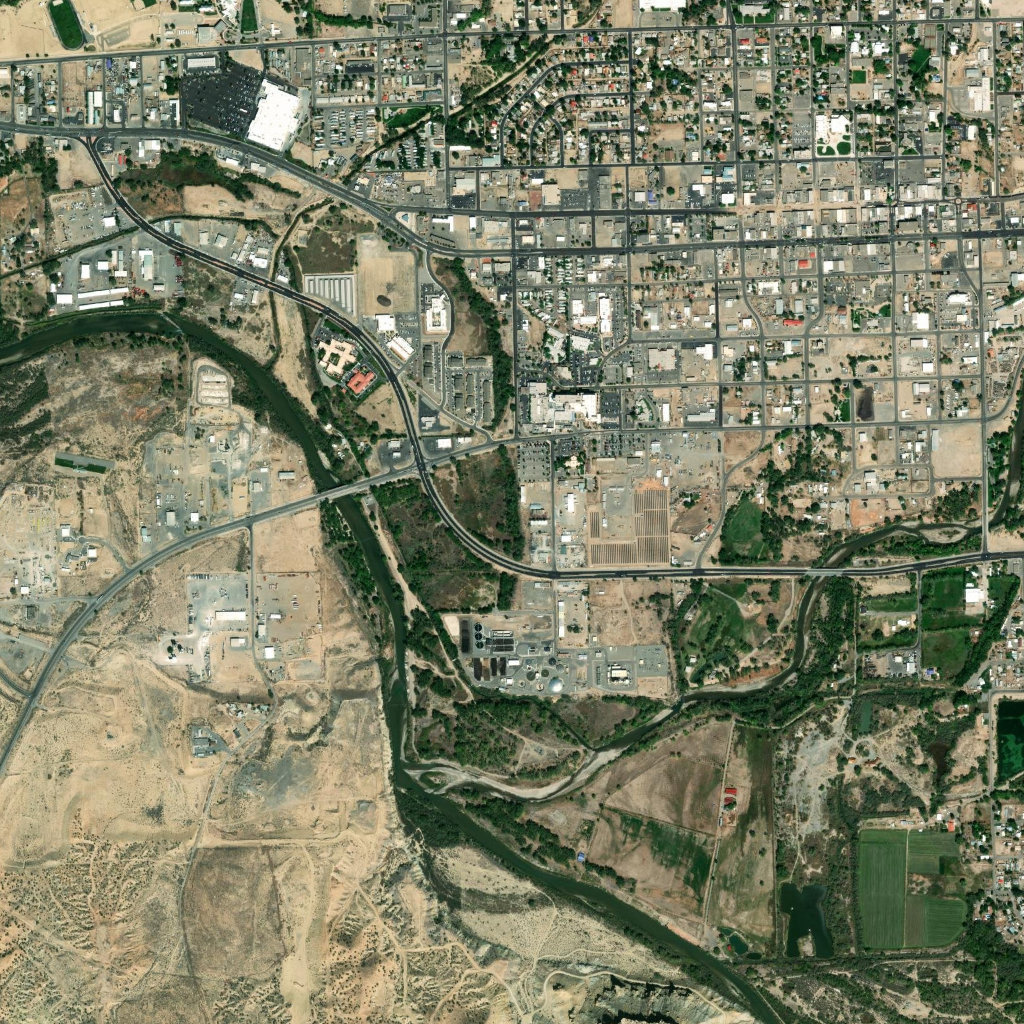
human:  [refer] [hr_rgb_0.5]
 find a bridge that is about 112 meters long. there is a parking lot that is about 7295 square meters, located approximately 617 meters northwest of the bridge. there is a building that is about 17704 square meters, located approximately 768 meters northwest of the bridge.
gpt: <box>[[78, 55, 82, 56, 0]]</box>